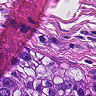
Metastatic tissue present: yes